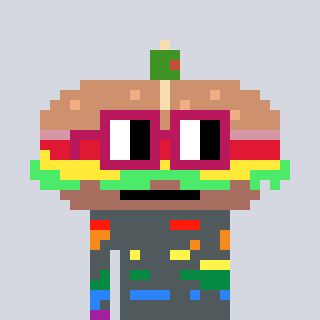
a pixel art character with square dark red glasses, a sandwich-shaped head and a darkbrown-colored body on a cool background